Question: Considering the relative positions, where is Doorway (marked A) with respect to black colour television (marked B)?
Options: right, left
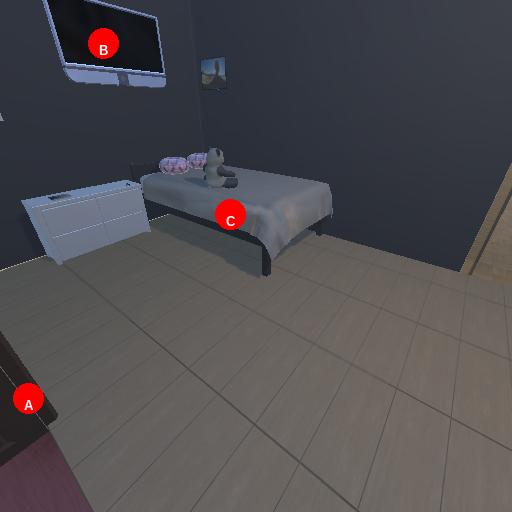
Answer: right